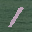
Label: 1